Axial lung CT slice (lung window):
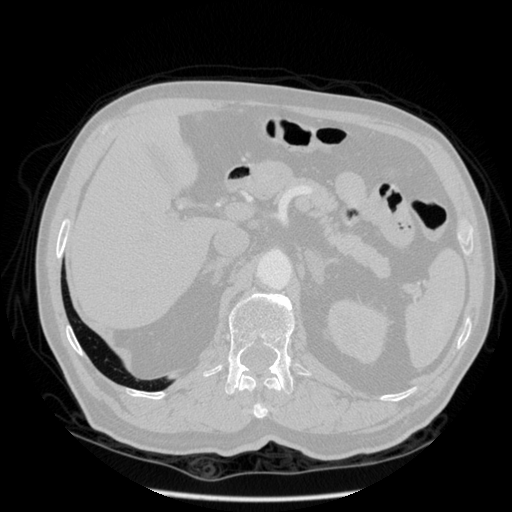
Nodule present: no